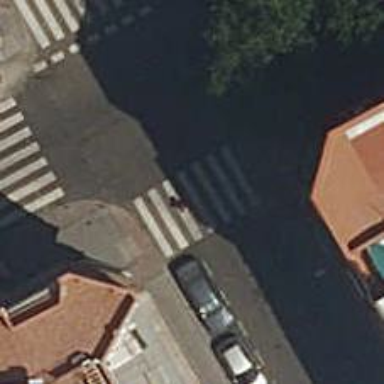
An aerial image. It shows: Pedestrian crossing with zebra markings on the footway.